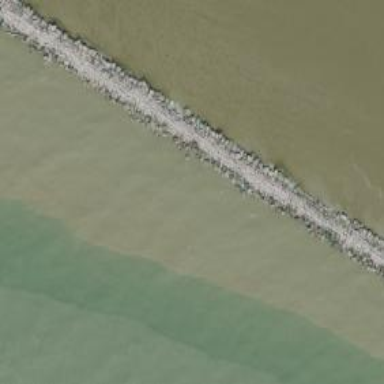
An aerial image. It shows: Breakwater structure.